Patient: sex M, age 31
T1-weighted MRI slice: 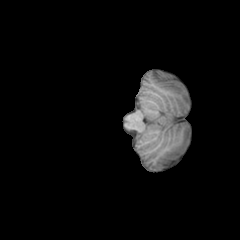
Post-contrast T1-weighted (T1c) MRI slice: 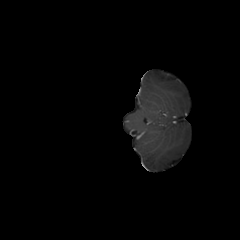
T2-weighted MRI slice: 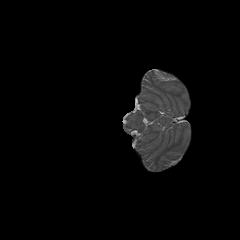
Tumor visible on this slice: no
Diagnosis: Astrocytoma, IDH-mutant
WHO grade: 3